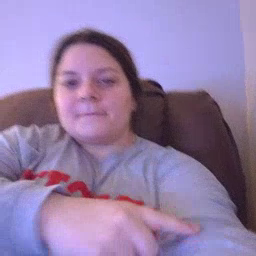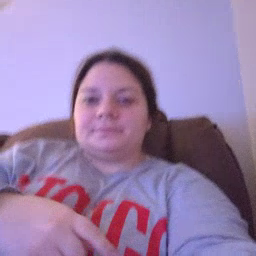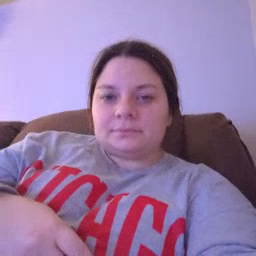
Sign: arm